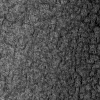
Atmospheric dust classification: not_dusty